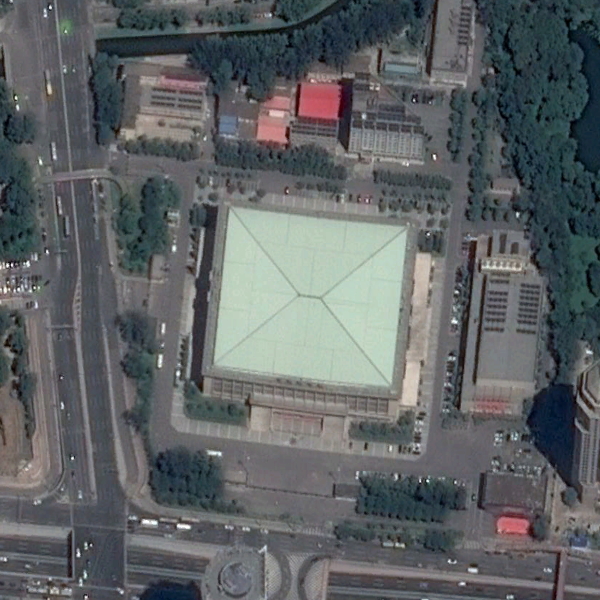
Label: Center